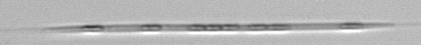
Label: Rhizosolenia